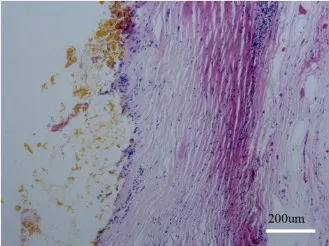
Plain scan CT examination before LC and pathology after LC. : Results of HE staining of the gallbladder.
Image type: pathology (h&e)